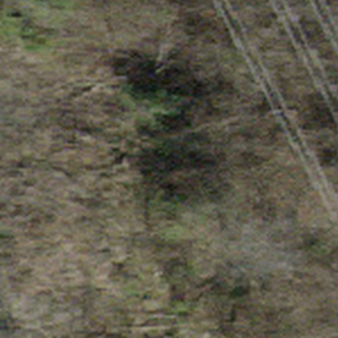
Label: other